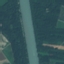
Land use / land cover: River